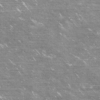
Label: not_dusty